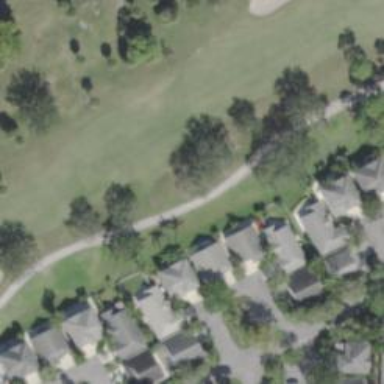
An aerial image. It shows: Grassy area designated as golf fairway.